Question: I'm using fiddler and for a web service call I get this  listed in the Web Sessions.
I don't see the meaning of this listed in the help (<URL> and I searched the Discussion Group.
Any ideas?
thanks
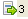
Answer: This indicates that the request was a HTTP POST request. (Docs updated, thanks)